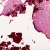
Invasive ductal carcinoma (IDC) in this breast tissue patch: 0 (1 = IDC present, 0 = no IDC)